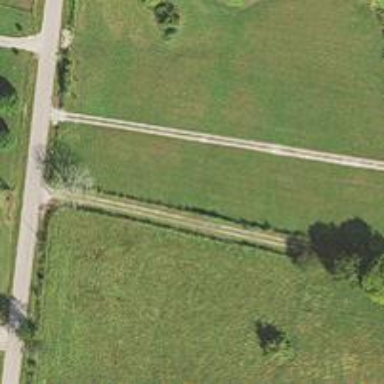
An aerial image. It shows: Driveway.